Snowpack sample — Snodgrass Mountain, Crested Butte, Colorado (2/4/25, 12:06 PM MST)
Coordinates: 38.923, -106.968
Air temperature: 35 °F
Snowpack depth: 80 cm
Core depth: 80 cm
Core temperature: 32 °F
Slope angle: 14°, slope face: 78°
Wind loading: low
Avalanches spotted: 0
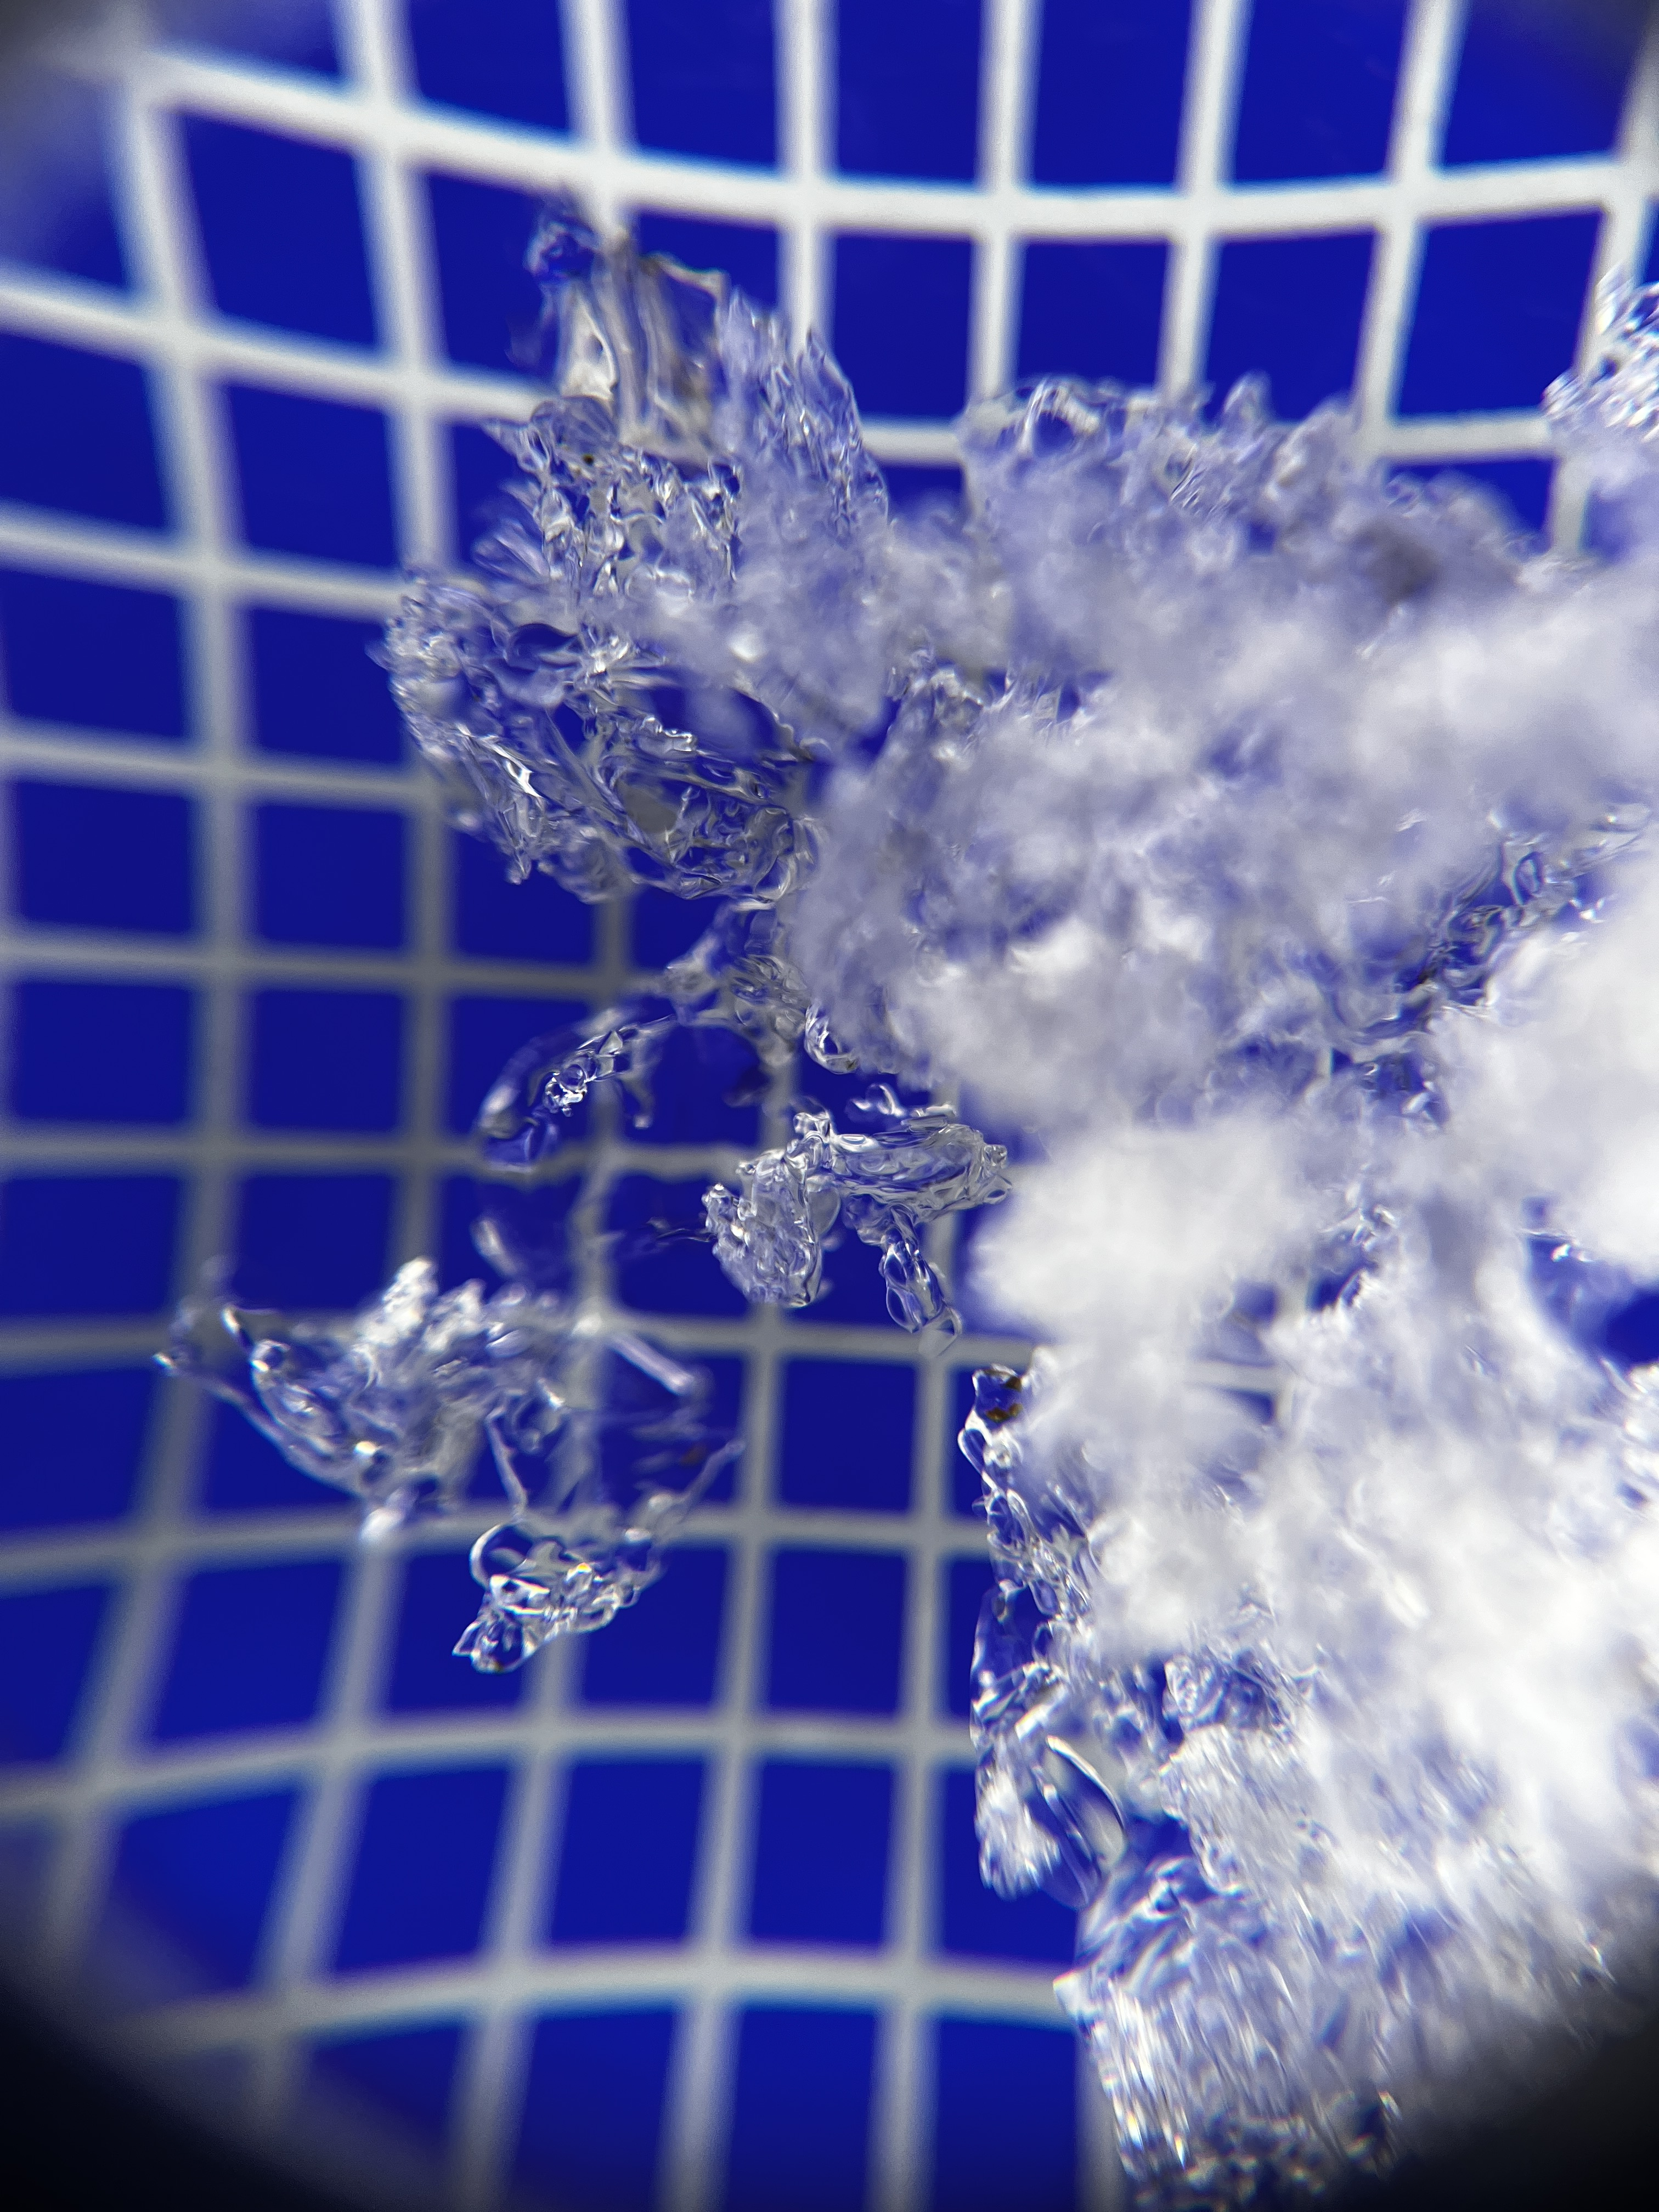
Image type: magnified_profile
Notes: No avalanches nearby, unusually warm weather for the last month reported by residents, Collected 25 yards from treeline